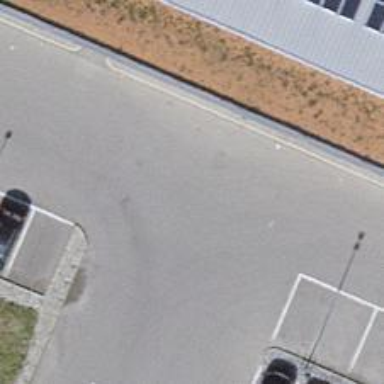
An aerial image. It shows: Parking aisle designated as service road.